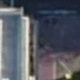
Vehicle type: Motorcycle